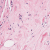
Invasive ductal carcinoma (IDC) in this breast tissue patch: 0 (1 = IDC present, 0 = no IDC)